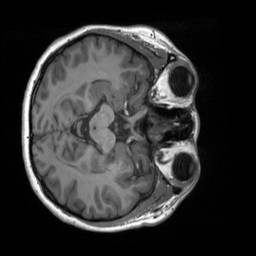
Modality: T1w
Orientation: axial
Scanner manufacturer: siemens
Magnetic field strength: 3 T
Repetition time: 2 s
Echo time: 0.0023 s